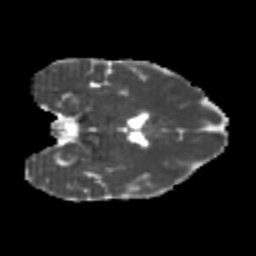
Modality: MD
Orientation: coronal
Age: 23
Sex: female
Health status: healthy
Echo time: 0.074 s